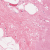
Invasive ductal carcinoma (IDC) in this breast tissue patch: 0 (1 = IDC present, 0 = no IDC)